Question: Need to copy "AAAA-BBBB-" while removing the specific text string before "AAAA-BBBB-", and removing everyting after the 2nd dash. "AAAA" and "BBBB" represent text strings that are variable in characters and number of characters.
Cell to copy:
"specific text string here AAAA-BBBB-XXXX variable text string after"
Result:
AAAA-BBBB-

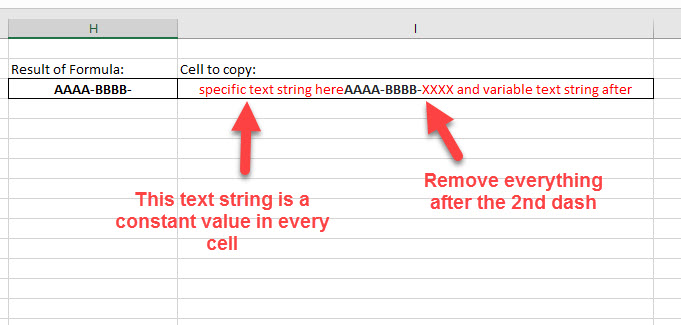
Answer: One formula:
'''
=SUBSTITUTE(LEFT(A1,FIND("}}}",SUBSTITUTE(A1,"-","}}}",2))),"Specific Text String Here","")
'''
<URL>